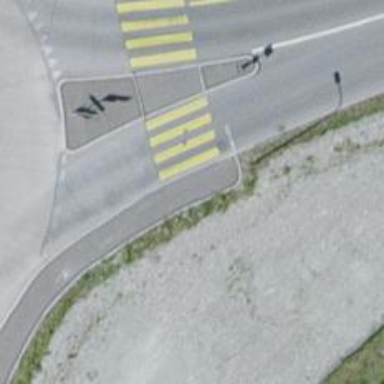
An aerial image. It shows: Kerb barrier.